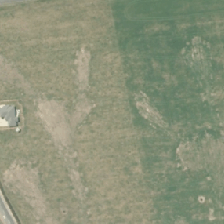
Land cover: high_producing_grassland